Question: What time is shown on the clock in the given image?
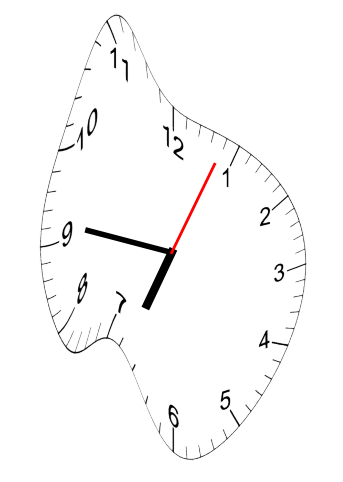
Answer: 06:46:04